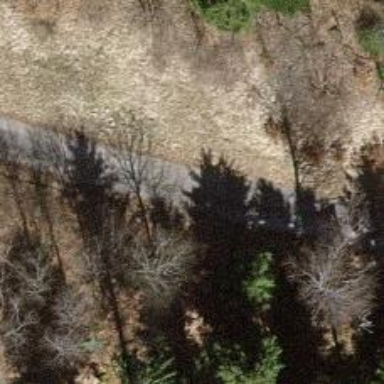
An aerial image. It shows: Driveway with concrete surface. The driveway is of grade1 tracktype.